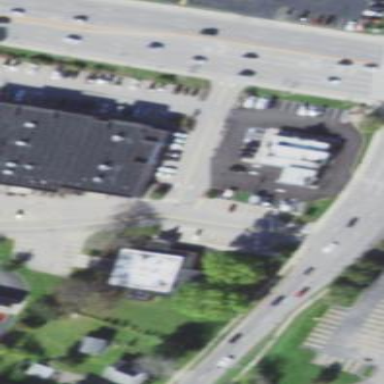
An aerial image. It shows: Commercial area.